Question: I have an application which runs OK at most sites. But one site, which is hosting the application on a Citrix Box appears to have a deadlock problem. I ran a profiler on the session and received a surprise. The statement causing the deadlock appears to be a statement which closes a JOptionPane dialogue box. Please see the enclosed display.
So I have three questions:
1. Is my interpretation correct?
2. Any idea of why this can happen.
3. What can I do in code to prevent this from occurring?
Thank you in advance for your help.
Elliott
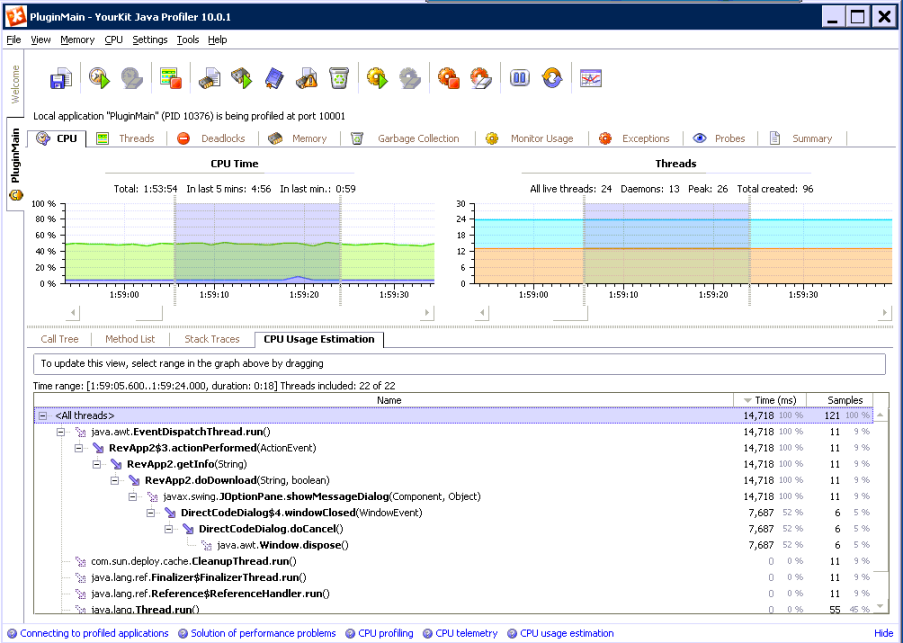
Answer: Swing is not thread-safe. Perhaps your app is calling Swing GUI methods from outside of the Event Dispatch Thread.
If you can reduce this to a minimal sample that still reproduces the problem, you will either 1) find the cause yourself in the process, or otherwise 2) end up with a much greater chance of getting help from someone else.